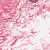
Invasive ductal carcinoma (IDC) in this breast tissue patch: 0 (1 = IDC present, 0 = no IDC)